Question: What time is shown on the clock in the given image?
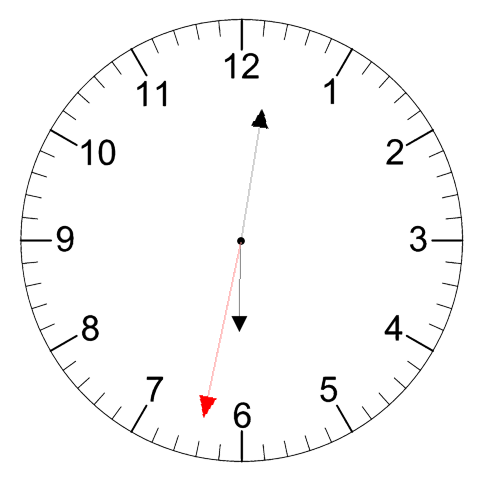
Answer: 06:01:32